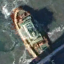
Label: civil